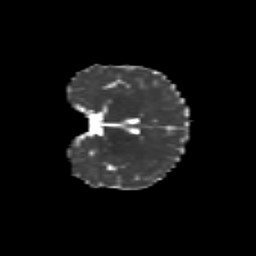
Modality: MD
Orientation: coronal
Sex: female
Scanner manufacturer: siemens
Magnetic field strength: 3 T
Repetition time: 5 s
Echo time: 0.071 s